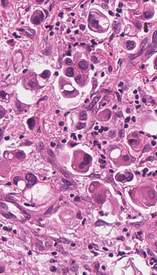
Tumor epithelial tissue: yes
Tumor-associated stroma tissue: yes
Normal tissue: no